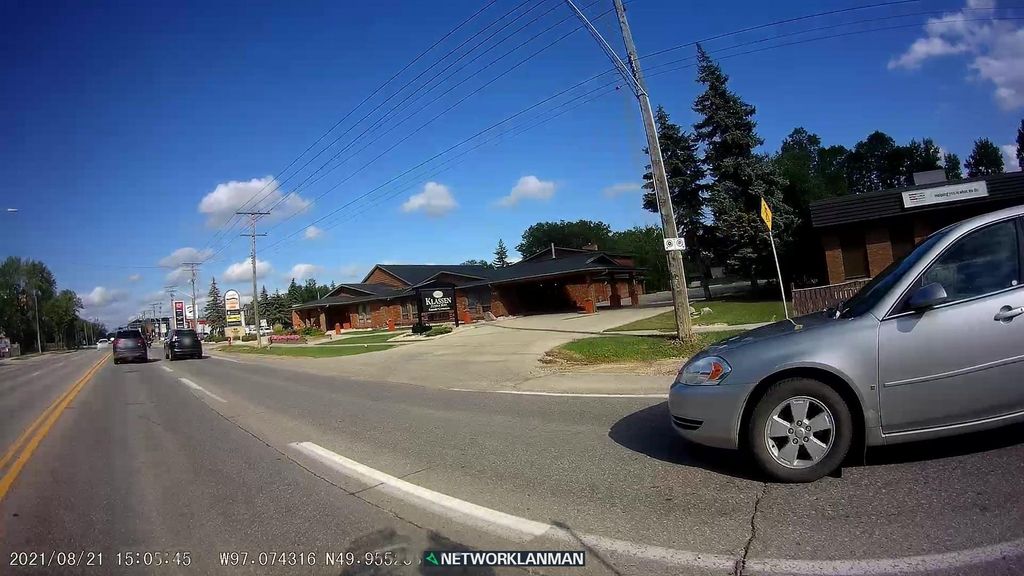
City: winnipeg